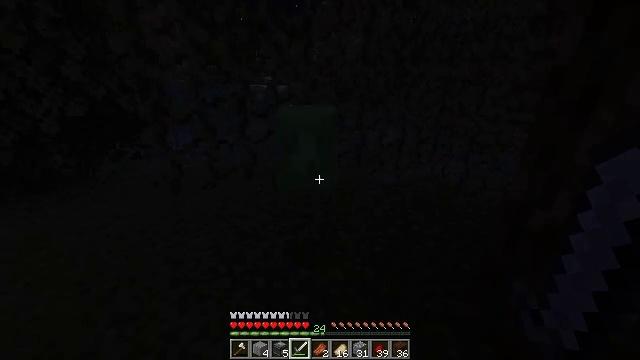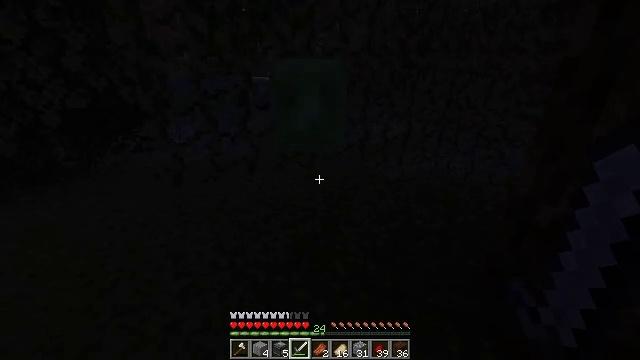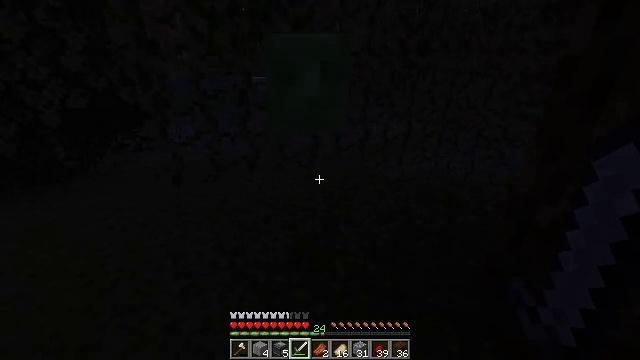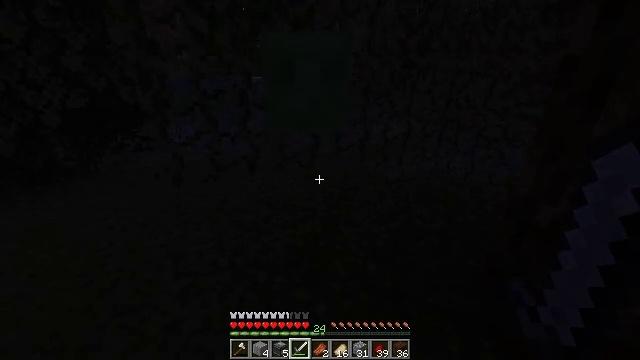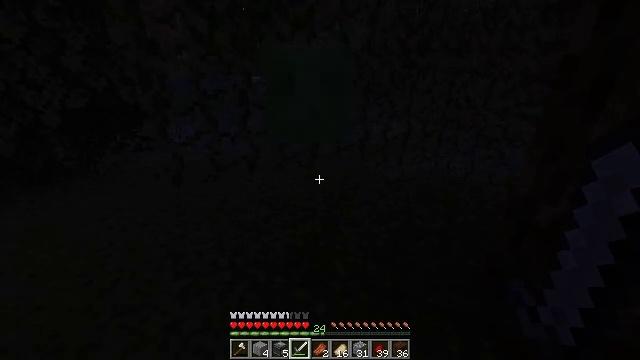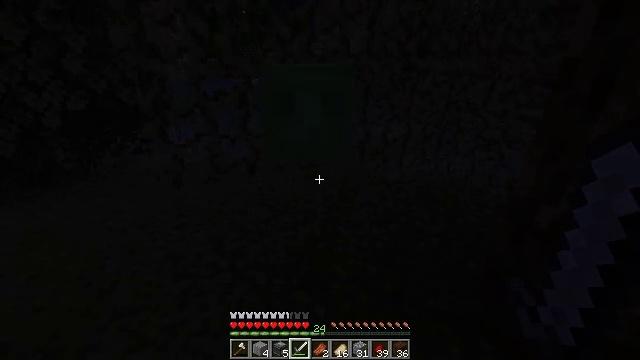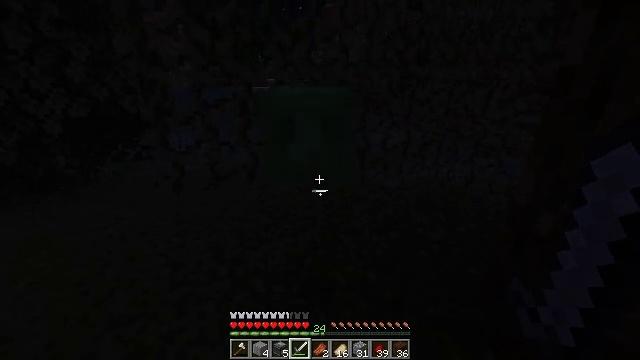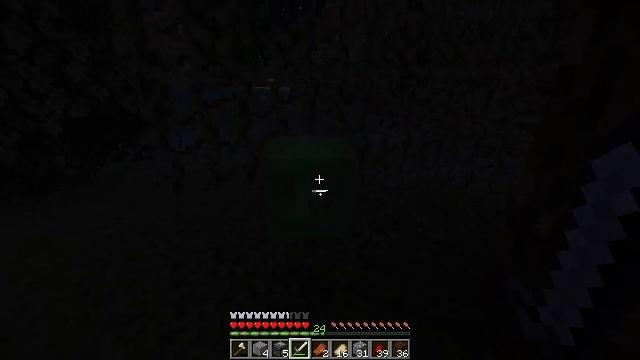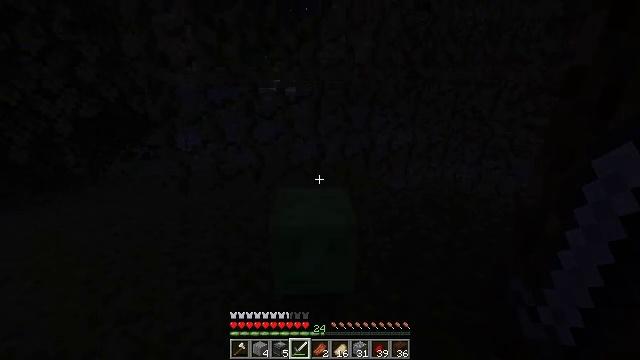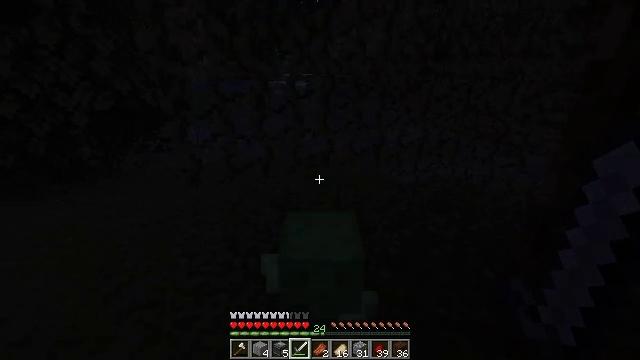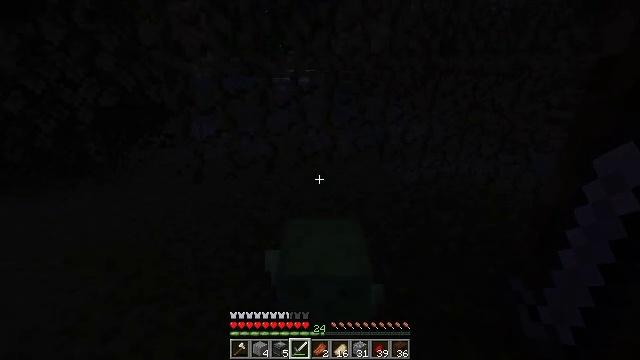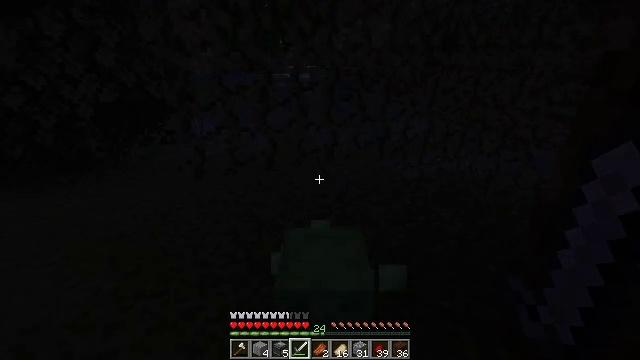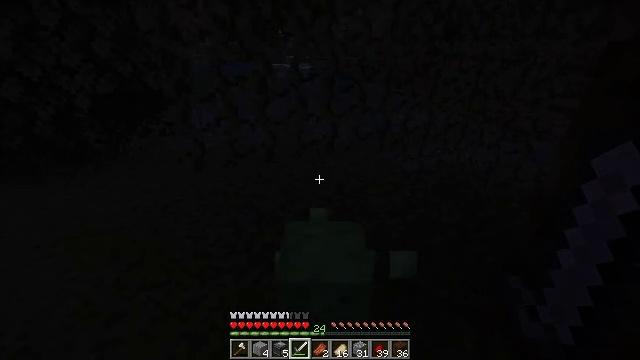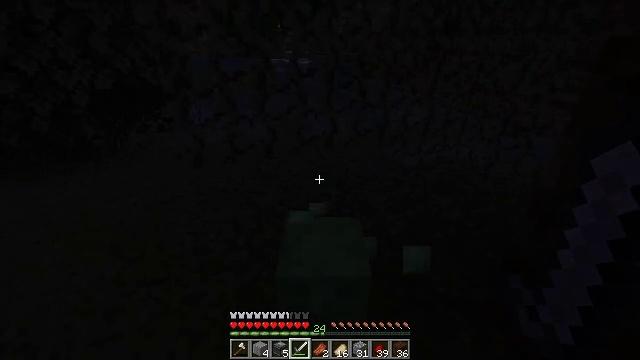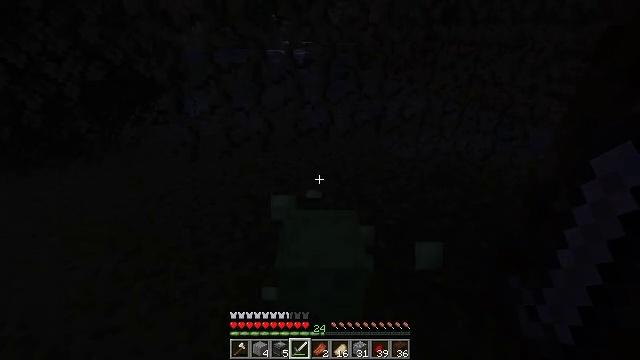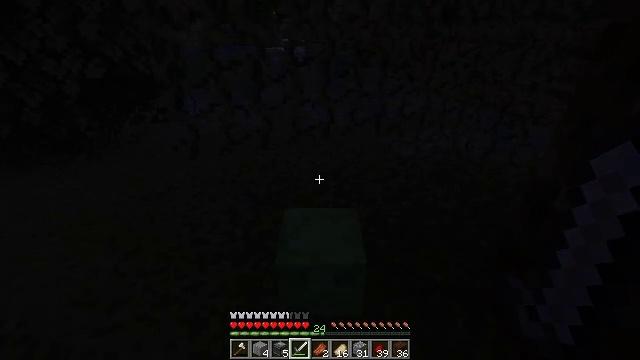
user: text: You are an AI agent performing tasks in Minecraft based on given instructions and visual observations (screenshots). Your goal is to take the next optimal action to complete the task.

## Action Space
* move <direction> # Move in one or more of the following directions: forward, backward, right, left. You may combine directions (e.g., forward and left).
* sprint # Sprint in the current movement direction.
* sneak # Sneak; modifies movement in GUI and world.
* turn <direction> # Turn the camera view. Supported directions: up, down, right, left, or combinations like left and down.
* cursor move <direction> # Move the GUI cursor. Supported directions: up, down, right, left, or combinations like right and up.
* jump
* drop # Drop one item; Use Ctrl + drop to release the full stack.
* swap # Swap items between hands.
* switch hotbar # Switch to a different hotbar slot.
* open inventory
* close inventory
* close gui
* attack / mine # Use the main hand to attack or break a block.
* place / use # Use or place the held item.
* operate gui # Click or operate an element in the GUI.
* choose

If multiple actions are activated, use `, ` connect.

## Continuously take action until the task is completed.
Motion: motion action
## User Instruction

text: Combat the slime.
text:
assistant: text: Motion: turn down
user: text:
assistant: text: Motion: no_op
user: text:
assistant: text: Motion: no_op
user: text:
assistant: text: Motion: no_op
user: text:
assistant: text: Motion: no_op
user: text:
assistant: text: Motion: turn up
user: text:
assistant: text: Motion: no_op
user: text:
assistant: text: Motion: turn left
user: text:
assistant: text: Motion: turn left and down
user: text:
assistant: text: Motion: no_op
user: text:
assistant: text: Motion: no_op
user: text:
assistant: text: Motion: turn down
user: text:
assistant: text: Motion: no_op
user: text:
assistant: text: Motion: turn down
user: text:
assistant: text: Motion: no_op
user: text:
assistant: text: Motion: turn down, attack / mine
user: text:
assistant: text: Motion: turn right and down, attack / mine
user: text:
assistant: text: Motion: no_op
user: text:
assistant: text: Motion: no_op
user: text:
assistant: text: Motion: turn down
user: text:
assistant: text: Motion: turn down
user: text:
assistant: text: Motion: turn down
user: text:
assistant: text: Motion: attack / mine
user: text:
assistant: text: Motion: attack / mine
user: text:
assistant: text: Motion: attack / mine
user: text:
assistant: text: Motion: attack / mine
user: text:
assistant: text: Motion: no_op
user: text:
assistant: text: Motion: no_op